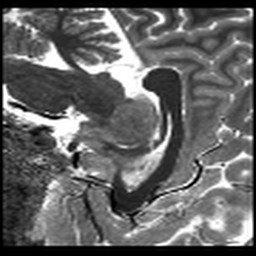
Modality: T1map
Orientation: sagittal
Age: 20
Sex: female